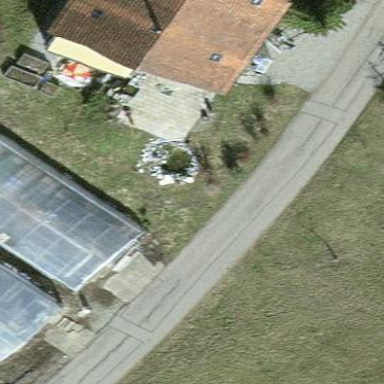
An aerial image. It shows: Greenhouse.